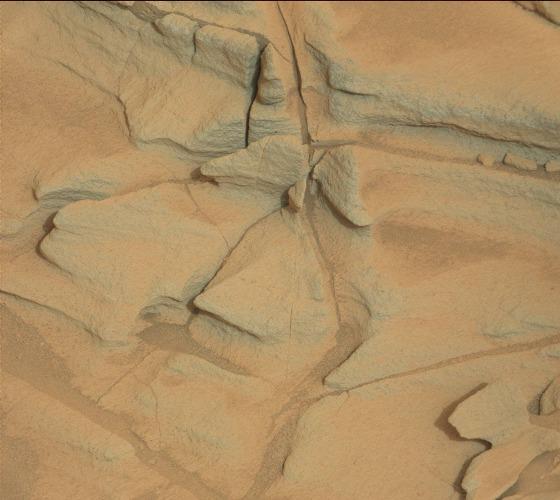
Terrain classes present: Bedrock, Gravel / Sand / Soil